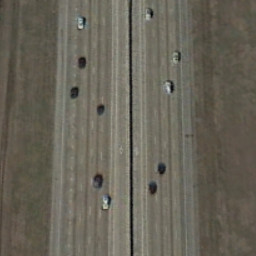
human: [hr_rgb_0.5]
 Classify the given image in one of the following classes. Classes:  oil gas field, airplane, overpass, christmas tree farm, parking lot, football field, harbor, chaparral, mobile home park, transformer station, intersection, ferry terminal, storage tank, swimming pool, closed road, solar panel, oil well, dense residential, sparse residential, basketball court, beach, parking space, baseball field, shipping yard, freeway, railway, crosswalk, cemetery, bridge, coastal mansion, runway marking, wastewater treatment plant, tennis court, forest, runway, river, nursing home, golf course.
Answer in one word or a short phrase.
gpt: freeway